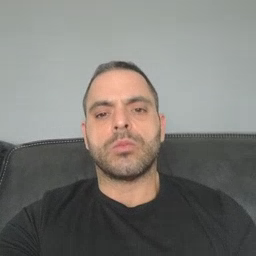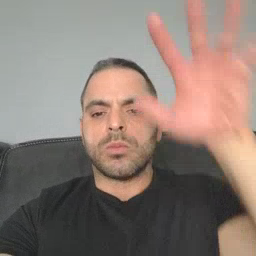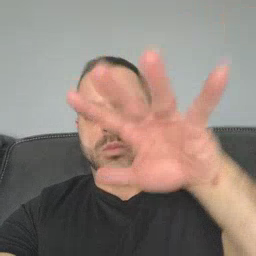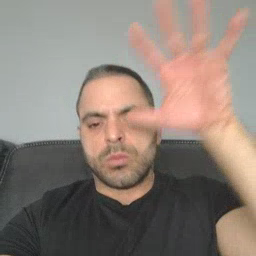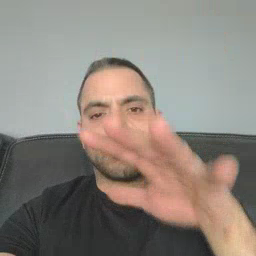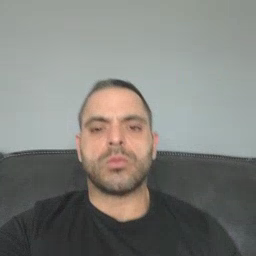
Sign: alligator